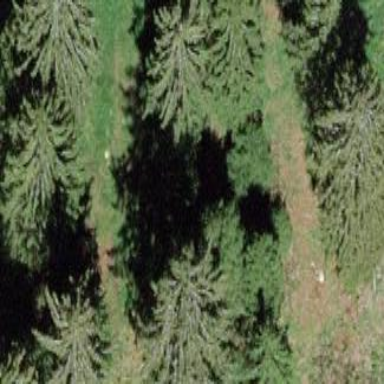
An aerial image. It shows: Beautiful woodland area.